Chest X-ray. View position: PA
Patient age: 34
Patient sex: M
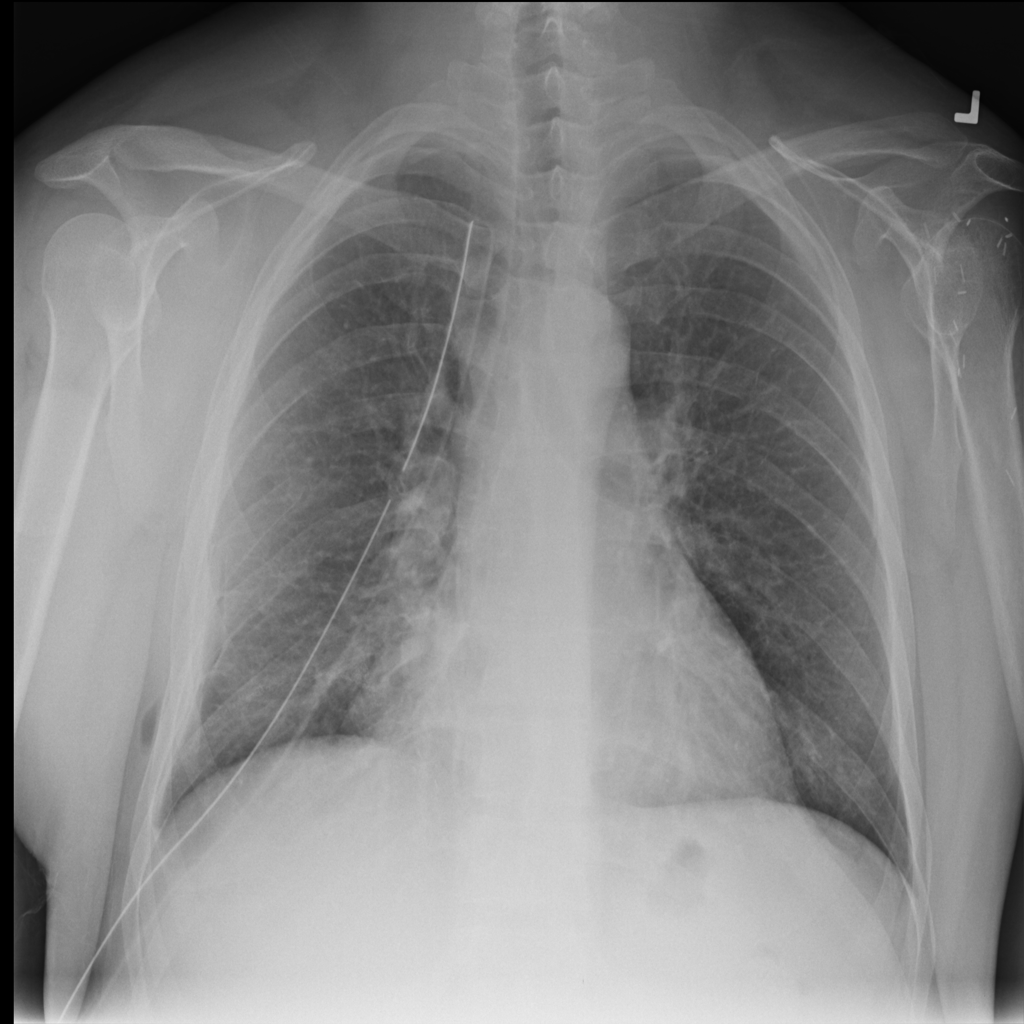
Finding: Pneumothorax